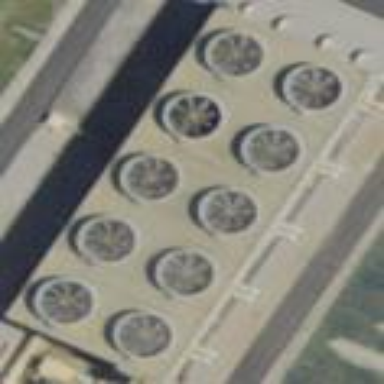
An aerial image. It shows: Industrial building used for cooling purposes.